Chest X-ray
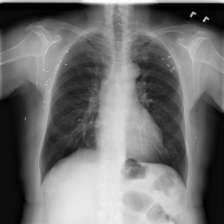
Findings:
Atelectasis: negative
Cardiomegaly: negative
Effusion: negative
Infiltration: negative
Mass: negative
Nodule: negative
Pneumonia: negative
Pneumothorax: negative
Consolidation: negative
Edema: negative
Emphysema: negative
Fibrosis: negative
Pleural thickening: negative
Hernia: negative